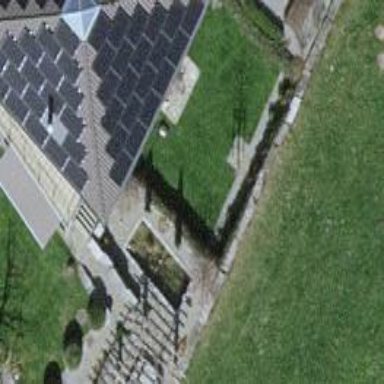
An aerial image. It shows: Solar power generator using photovoltaic method with solar photovoltaic panel types.